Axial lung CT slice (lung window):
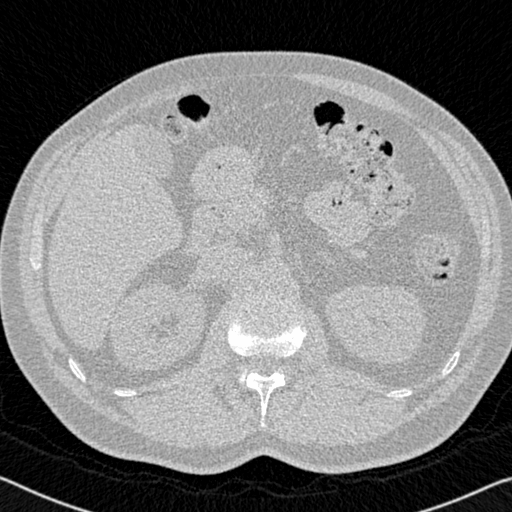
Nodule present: no